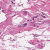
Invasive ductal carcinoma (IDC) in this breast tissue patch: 0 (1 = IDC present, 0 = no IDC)